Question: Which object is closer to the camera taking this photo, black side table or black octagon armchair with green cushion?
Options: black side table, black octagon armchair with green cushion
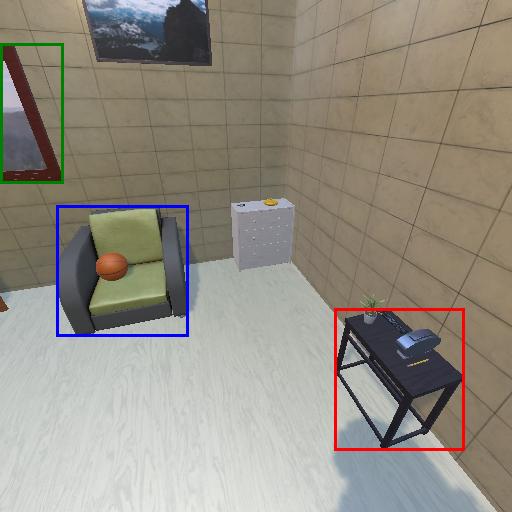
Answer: black side table